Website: home-depot
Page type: order-tracking
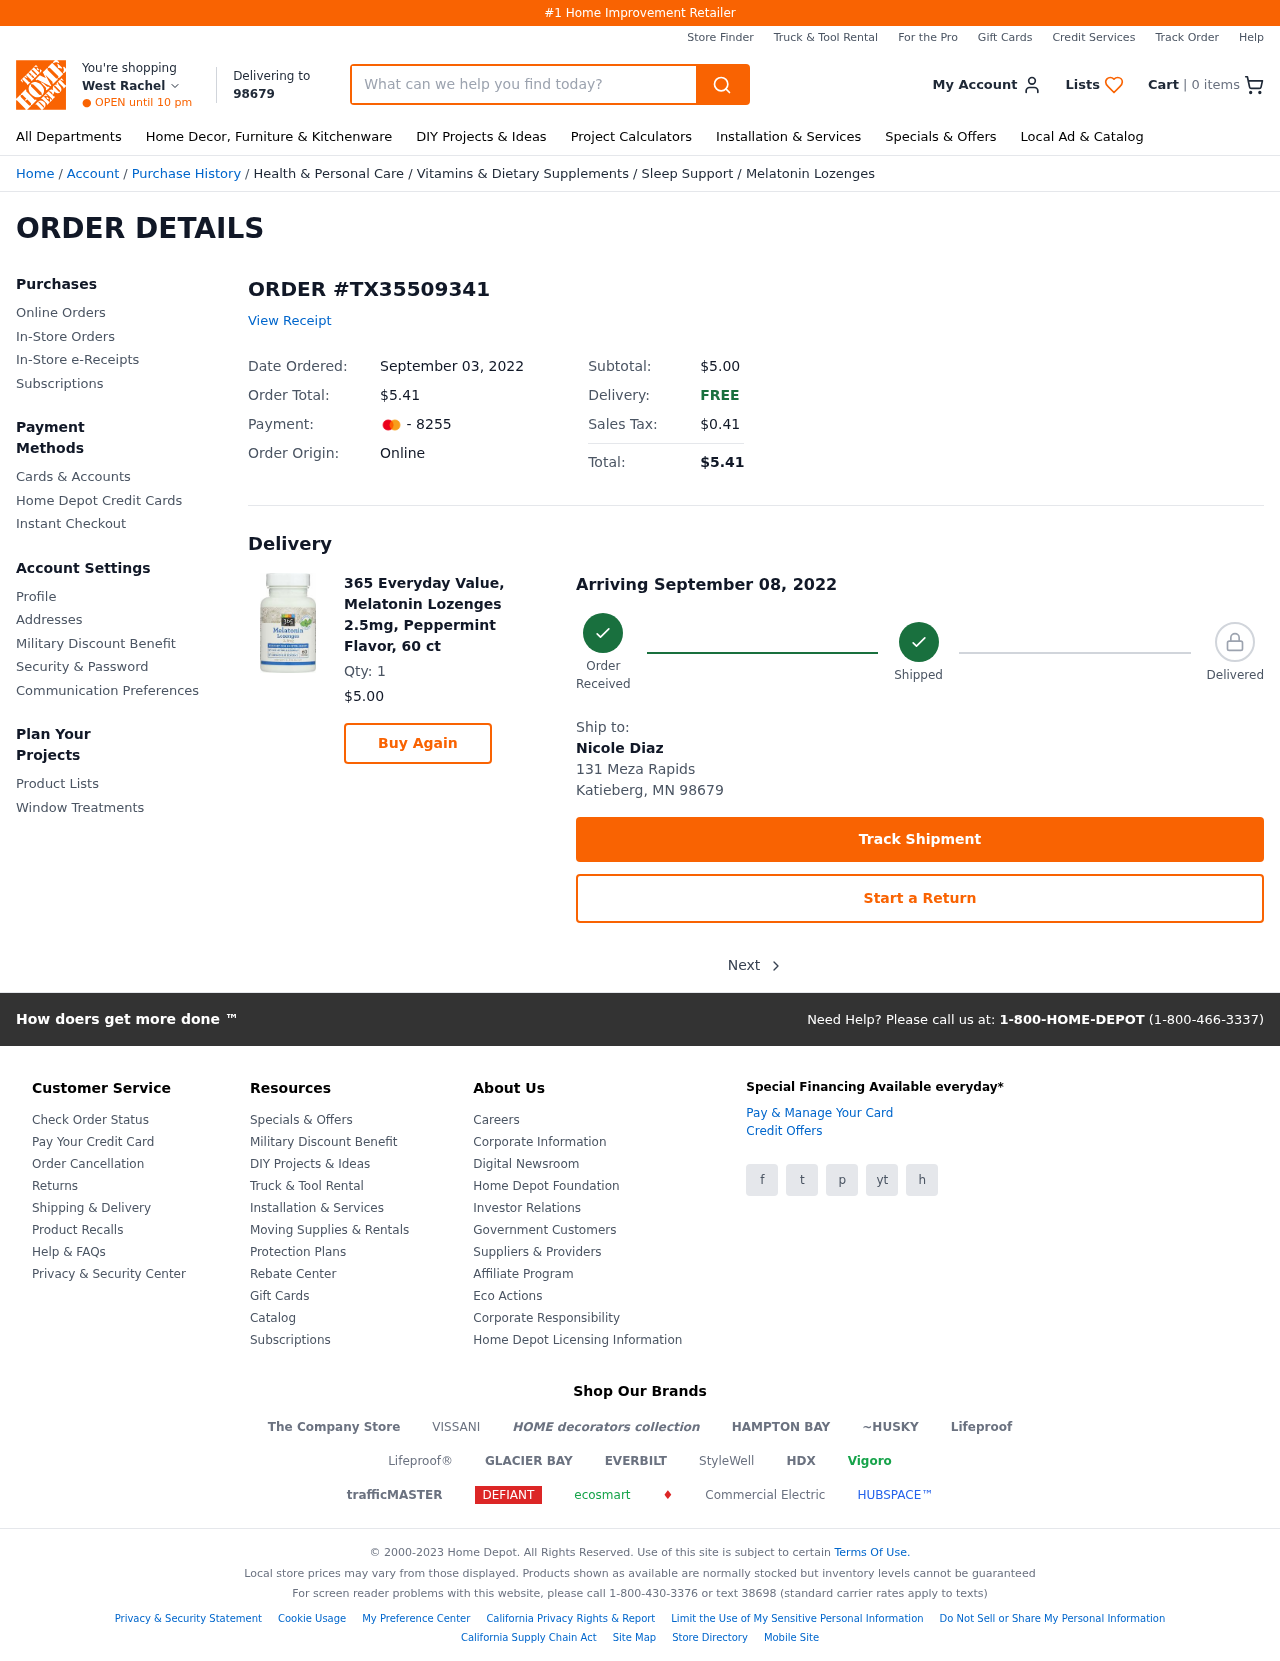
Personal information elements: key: PII_CARD_LAST4
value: - 8255
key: PII_CITY2
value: West Rachel
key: PII_CITY_STATE_ZIP
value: Katieberg, MN 98679
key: PII_FULLNAME
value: Nicole Diaz
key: PII_POSTCODE
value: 98679
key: PII_STREET
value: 131 Meza Rapids
Product elements: key: PRODUCT1_BREADCRUMB
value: Health & Personal Care
Vitamins & Dietary Supplements
Sleep Support
Melatonin Lozenges
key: PRODUCT1_NAME
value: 365 Everyday Value, Melatonin Lozenges 2.5mg, Peppermint Flavor, 60 ct
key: PRODUCT1_PRICE
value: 5
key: PRODUCT1_QUANTITY
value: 1
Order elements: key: ORDER_NUM_ITEMS
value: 0
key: ORDER_ID
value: TX35509341
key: ORDER_DATE
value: September 03, 2022
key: ORDER_TOTAL
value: $5.41
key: ORDER_SUBTOTAL
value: $5.00
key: ORDER_TAX
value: $0.41
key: ORDER_DELIVERY_DATE
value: Arriving September 08, 2022
Search elements: key: HEADER_SEARCH
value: What can we help you find today?